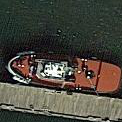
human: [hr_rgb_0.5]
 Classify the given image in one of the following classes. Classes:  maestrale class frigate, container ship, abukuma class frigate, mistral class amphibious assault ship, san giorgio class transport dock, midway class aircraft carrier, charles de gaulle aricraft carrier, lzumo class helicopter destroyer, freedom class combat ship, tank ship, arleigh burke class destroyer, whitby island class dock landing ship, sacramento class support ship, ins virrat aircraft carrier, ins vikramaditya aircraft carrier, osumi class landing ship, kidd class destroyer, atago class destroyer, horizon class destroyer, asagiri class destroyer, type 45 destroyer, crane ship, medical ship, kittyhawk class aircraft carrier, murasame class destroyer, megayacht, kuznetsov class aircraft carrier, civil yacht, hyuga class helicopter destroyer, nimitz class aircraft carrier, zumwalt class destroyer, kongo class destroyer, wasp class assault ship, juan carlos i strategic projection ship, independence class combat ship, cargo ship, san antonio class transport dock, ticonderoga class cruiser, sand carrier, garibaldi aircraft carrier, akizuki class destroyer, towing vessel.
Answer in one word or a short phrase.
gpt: Towing vessel